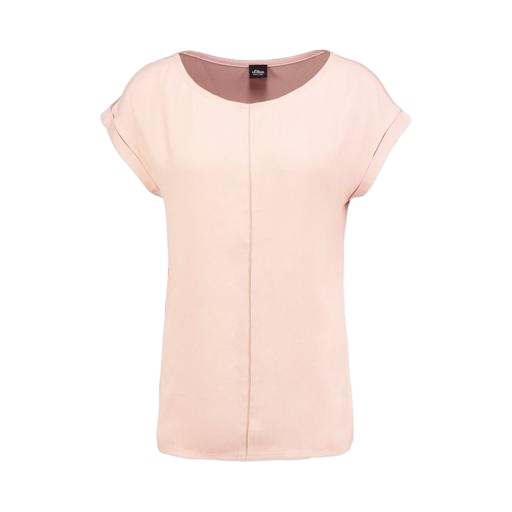
short-sleeve top only macy, cap-sleeved tee, pink cap-sleeve t-shirt, white background